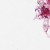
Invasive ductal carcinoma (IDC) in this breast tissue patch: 0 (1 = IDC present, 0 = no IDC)